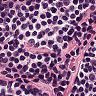
Metastatic tissue present: no